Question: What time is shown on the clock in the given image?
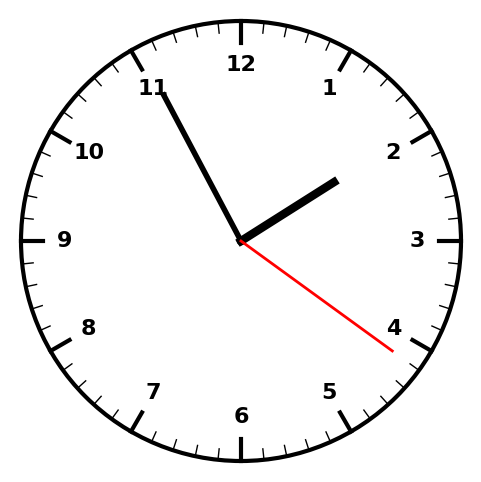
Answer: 01:55:21